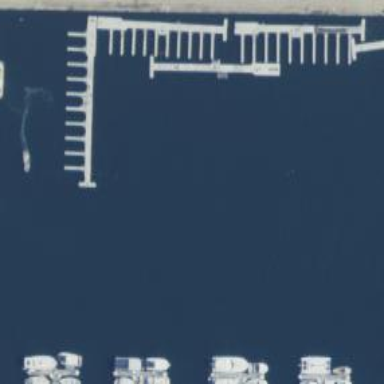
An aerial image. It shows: Man-made pier.